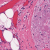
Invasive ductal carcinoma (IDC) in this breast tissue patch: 0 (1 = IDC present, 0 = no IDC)